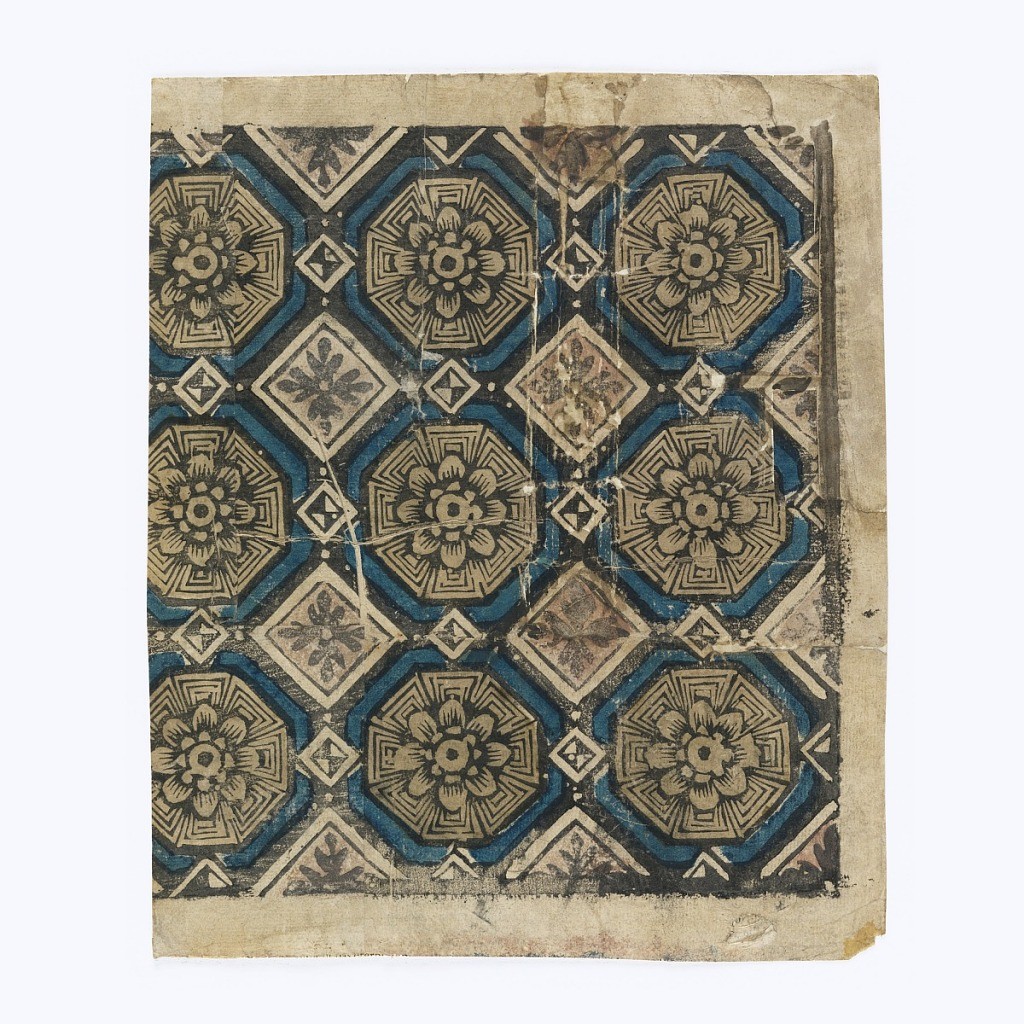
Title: Domino paper
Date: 1715–25
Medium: Block-printed, stencilled
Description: Fragment of paper with diagonally running squares enclosed by framework of five black lines, with green cinquefoil at points of intersection and red pellets enclosed within the squares.